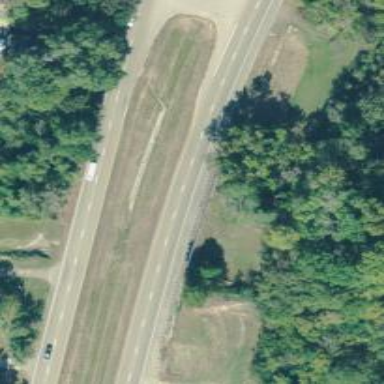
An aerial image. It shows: Trunk highway with expressway features.